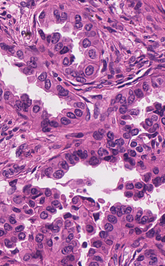
Tumor epithelial tissue: yes
Tumor-associated stroma tissue: yes
Normal tissue: no